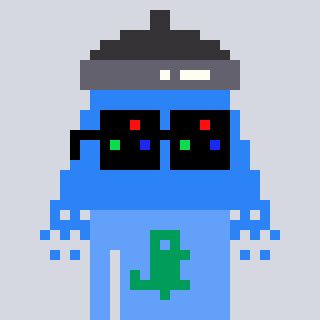
a pixel art character with square black sunglasses, a shower-shaped head and a blue-colored body on a cool background